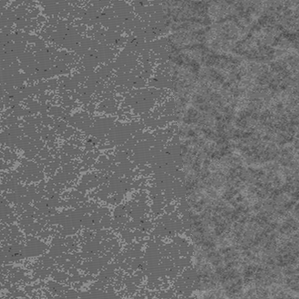
Label: frost